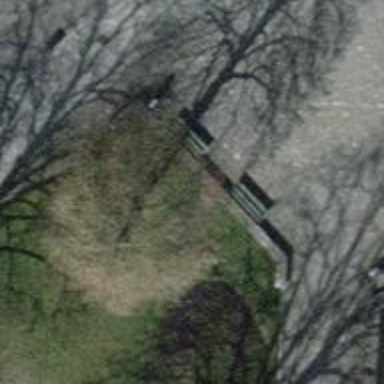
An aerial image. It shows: Bench.